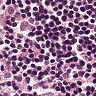
Metastatic tissue present: no